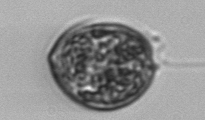
Label: Prorocentrum